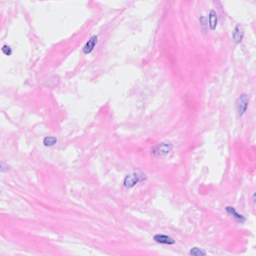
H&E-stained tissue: Breast